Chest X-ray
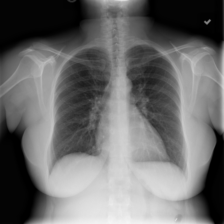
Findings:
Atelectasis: negative
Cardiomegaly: negative
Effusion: negative
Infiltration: negative
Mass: negative
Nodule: negative
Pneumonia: negative
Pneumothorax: negative
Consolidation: negative
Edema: negative
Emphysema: negative
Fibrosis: negative
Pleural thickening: negative
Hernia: negative